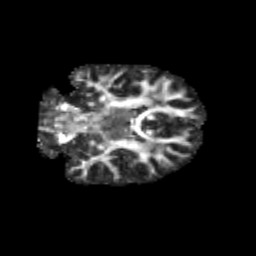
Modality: FA
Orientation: coronal
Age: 13
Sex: male
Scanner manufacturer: siemens
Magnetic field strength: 3 T
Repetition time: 3.8 s
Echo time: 0.07 s